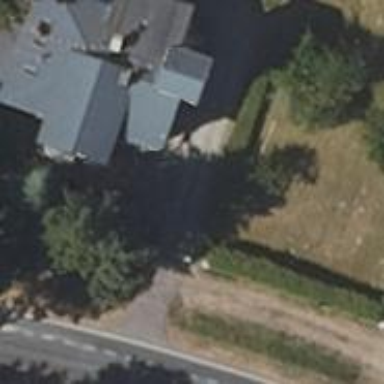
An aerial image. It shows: Detached building with gabled roof.